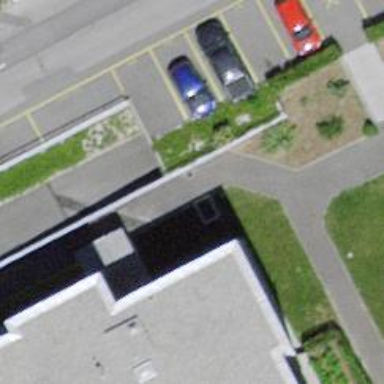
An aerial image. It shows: Parking entrance.